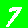
Digit: 7